На рисунке (a) показана непрозрачная перегородка, в которой проделано небольшое круглое отверстие радиусом $OM=1.00~\text{мм}$. В качестве источника света используется водородно-неоновый лазер с длиной волны $\lambda=632.8~\text{нм}$, параллельный пучок света которого падает на отверстие слева. Справа на оси симметрии отверстия находится точка $P$. Волну в этой точке можно рассматривать как комбинацию волн от полуволновых зон. Обозначим $r_0=PO$, тогда сферы с центром в точке $P$ радиусами $r_0+\frac{\lambda}2$, $r_0+2\frac{\lambda}2$, $r_0+3\frac{\lambda}2$, $\ldots$ разбивают отверстие на $N\in\mathbb N$ колец. Расстояние от точки $P$ до края отверстия $M$ равно $r_0+N\frac\lambda2$, а кольцо с наименьшим радиусом представляет собой круг. Каждое такое кольцо называется полуволновой зоной, поскольку разность оптический путей от его краёв до точки $P$ равна $\frac\lambda2$. Ясно, что количество зон $N$ определяется положением точки $P$.
Если $N=2n+1$, найдите расстояние $r_0$ до точки $P_0$ ($P_0$ — крайняя справа яркая точка, называемая главным фокусом) и расстояние $r_1$ до точки $P_1$ ($P_1$ — тоже яркая точка, располагающаяся левее $P_0$, называемая вторичным фокусом). Пусть теперь $N=4$, и в первой и третьей волновых зонах помещён прозрачный материал, при прохождении через который оптический путь света увеличивается на $\frac\lambda2$ (см. рисунок (b)).
Найдите расстояние $r'_0$ до главного фокуса $P'_0$ такой пластинки.
Найдите расстояние $r'_{-1}$ до вторичного фокуса $P'_{-1}$, находящегося непосредственно слева от главного.
Найдите расстояние $r'_{+1}$ до вторичного фокуса $P'_{+1}$, находящегося непосредственно справа от главного. Зонную пластинку можно использовать не только для фокусировки света, но и для формирования изображения. Рассмотренный выше процесс фокусировки параллельного пучка эквивалентен ситуации, когда предмет находится на бесконечности, а расстояние до изображения равно фокусному. Пусть теперь точечный источник света расположен слева от $O$ на расстоянии $s=3~\text{м}$ в точке $S$ на оси симметрии. Как показано на рисунке (c), его изображение обозначим $S'$.
Найдите $OS'$, соответствующее главному фокусу зонной пластинки. Справедлива ли формула тонкой линзы?
Если пластинка формирует несколько изображений, на каком расстоянии $s'$ от $O$ формируется изображение, ближайшее к рассмотренному в предыдущем пункте? Чему равно фокусное расстояние $f'$ соответствующего вторичного фокуса (формула тонкой линзы неприменима)?
Если предмет расположен слева от зонной пластинки на расстоянии $\frac{OP'_0}2$ от точки $O$, найдите расстояния $s''$ и $s'''$ до главного и вторичного изображений, соответствующих фокусам, рассмотренным в предыдущем пункте (формула тонкой линзы также неприменима). Действительные они или мнимые?
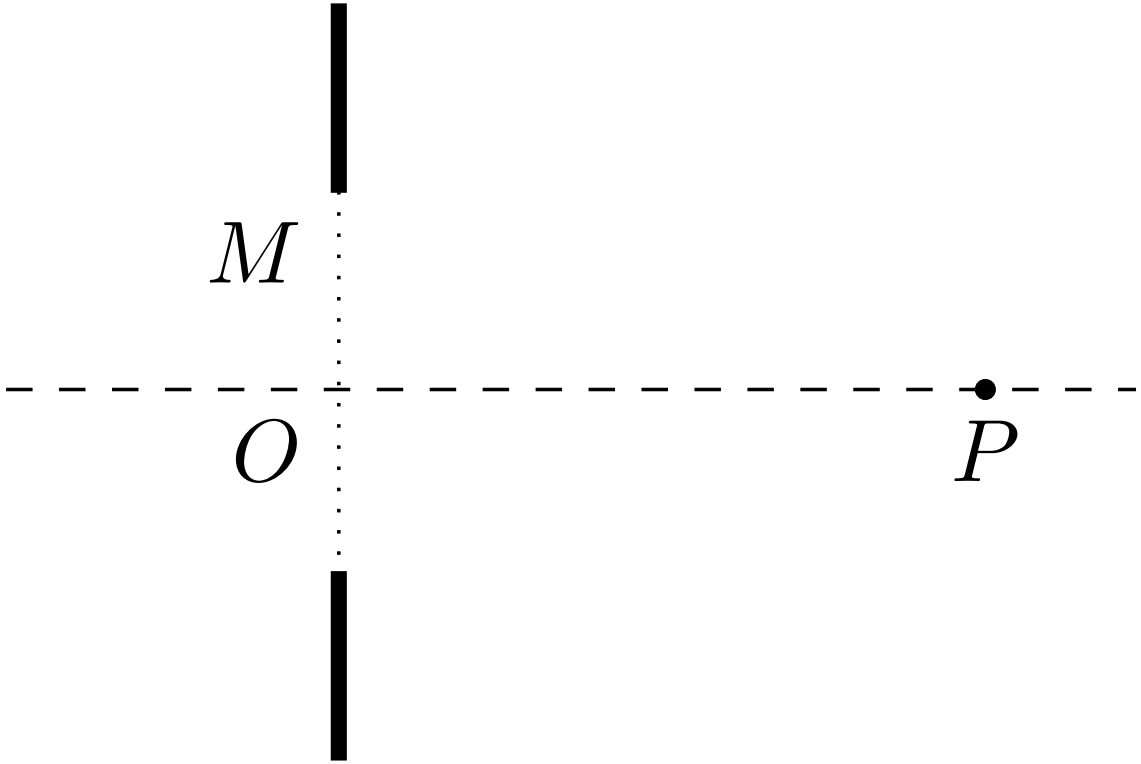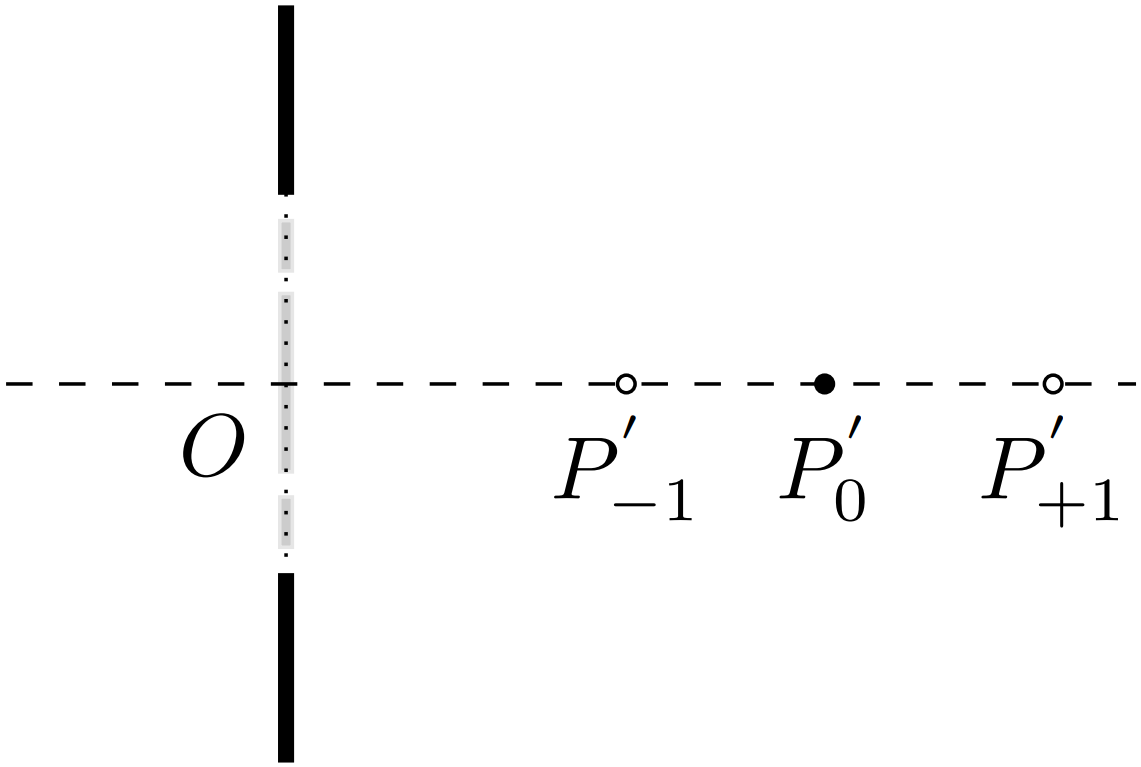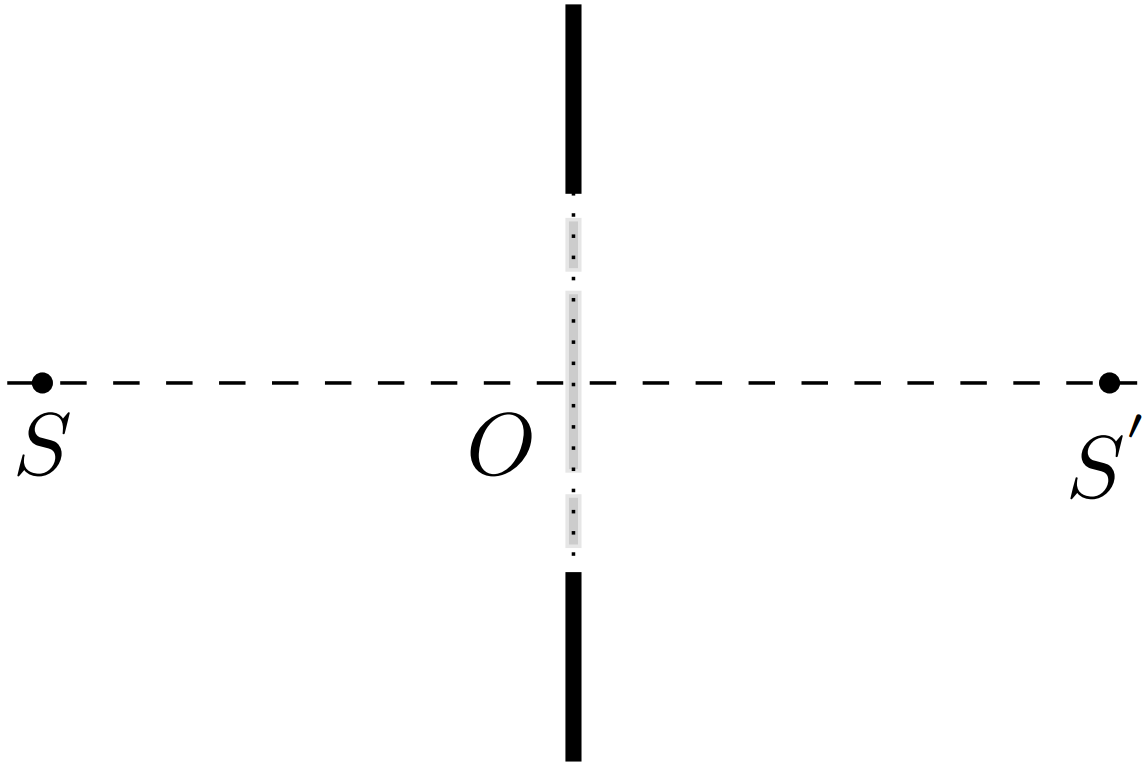
Если $N=2n+1$, найдите расстояние $r_0$ до точки $P_0$ ($P_0$ — крайняя справа яркая точка, называемая главным фокусом) и расстояние $r_1$ до точки $P_1$ ($P_1$ — тоже яркая точка, располагающаяся левее $P_0$, называемая вторичным фокусом).
Ответ: \[r_0=1580~нм,\quad r_1=527~нм\]

Найдите расстояние $r'_0$ до главного фокуса $P'_0$ такой пластинки.
Ответ: \[r'_0=395~нм\]

Найдите расстояние $r'_{-1}$ до вторичного фокуса $P'_{-1}$, находящегося непосредственно слева от главного.
Решение: \[r'_{-1}=198~нм\]

Найдите расстояние $r'_{+1}$ до вторичного фокуса $P'_{+1}$, находящегося непосредственно справа от главного.
Решение: \[r'_{+1}=790~нм\]

Найдите $OS'$, соответствующее главному фокусу зонной пластинки. Справедлива ли формула тонкой линзы?
Ответ: \[OS'=445~нм,\]формула тонкой линзы справедлива.

Если пластинка формирует несколько изображений, на каком расстоянии $s'$ от $O$ формируется изображение, ближайшее к рассмотренному в предыдущем пункте? Чему равно фокусное расстояние $f'$ соответствующего вторичного фокуса (формула тонкой линзы неприменима)?
Ответ: \[s'=137~нм,\quad f'=132~нм\]

Если предмет расположен слева от зонной пластинки на расстоянии $\frac{OP'_0}2$ от точки $O$, найдите расстояния $s''$ и $s'''$ до главного и вторичного изображений, соответствующих фокусам, рассмотренным в предыдущем пункте (формула тонкой линзы также неприменима). Действительные они или мнимые?
Ответ: \[s''=-396~нм,\quad s'''=393~нм,\]знак «$-$» означает, что изображение мнимое.
Темы:
T, Оптика, Волновая оптика, Китайские, Зоны Френеля, Зонная пластинка